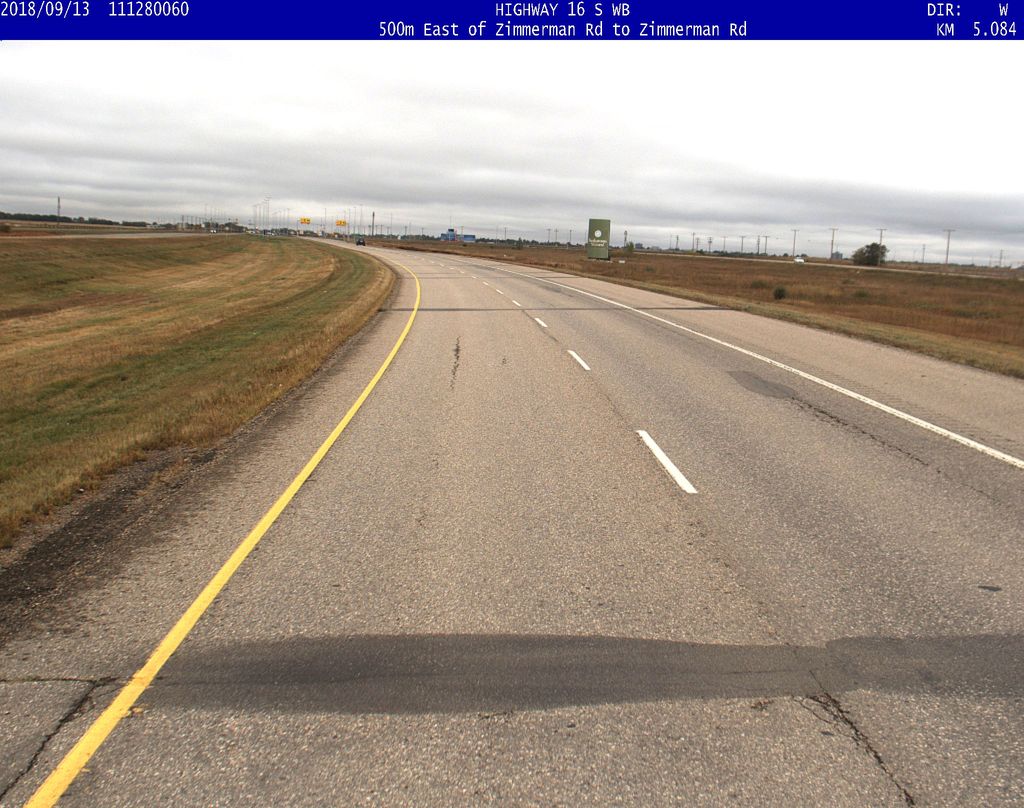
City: saskatoon